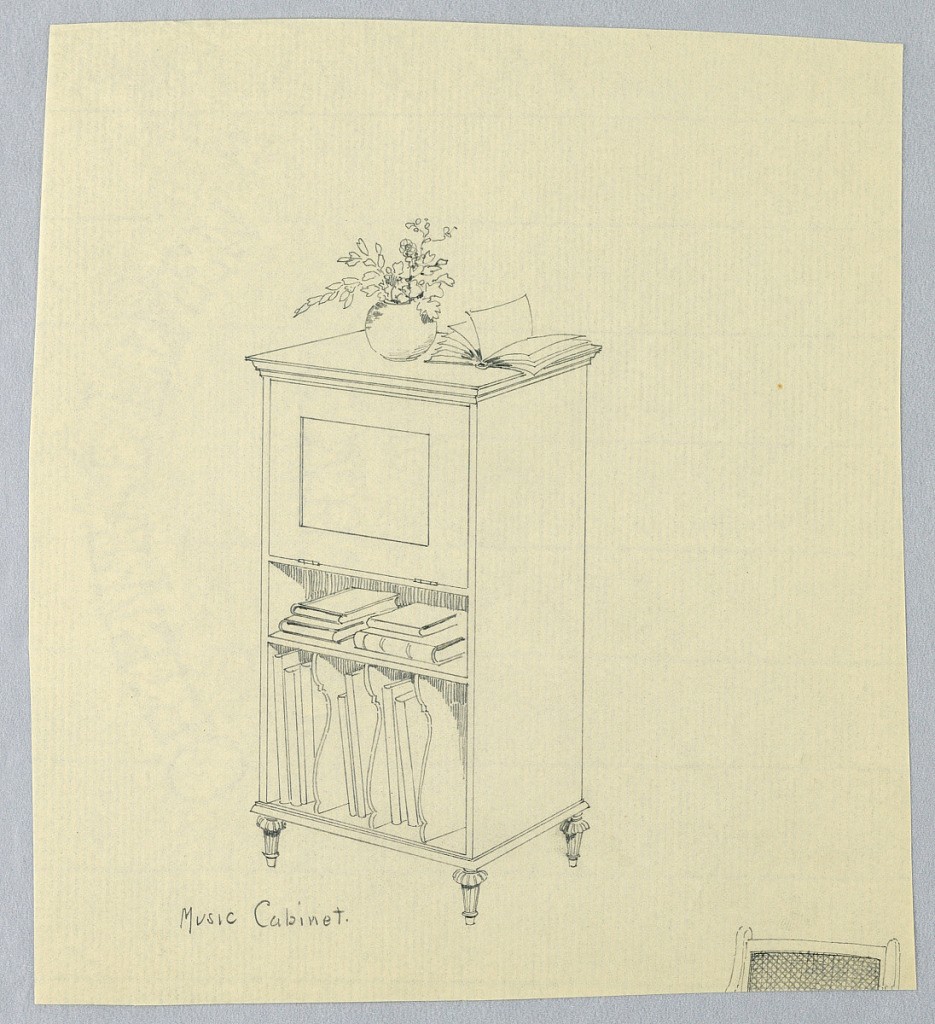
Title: Design for Music Cabinet
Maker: A.N. Davenport Co.
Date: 1900–05
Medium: Graphite on thin cream paper
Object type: Drawing
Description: Rectangular body with hinged upper drawer and 2 open lower shelves with stacks of books and music notebooks separated by molded dividers; raised on 4 small tapering en toupee feet; fragment of chair drawing cut off at bottom of sheet; flower vase and open book atop cabinet.